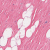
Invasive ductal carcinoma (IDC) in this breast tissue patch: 0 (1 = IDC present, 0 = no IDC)